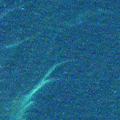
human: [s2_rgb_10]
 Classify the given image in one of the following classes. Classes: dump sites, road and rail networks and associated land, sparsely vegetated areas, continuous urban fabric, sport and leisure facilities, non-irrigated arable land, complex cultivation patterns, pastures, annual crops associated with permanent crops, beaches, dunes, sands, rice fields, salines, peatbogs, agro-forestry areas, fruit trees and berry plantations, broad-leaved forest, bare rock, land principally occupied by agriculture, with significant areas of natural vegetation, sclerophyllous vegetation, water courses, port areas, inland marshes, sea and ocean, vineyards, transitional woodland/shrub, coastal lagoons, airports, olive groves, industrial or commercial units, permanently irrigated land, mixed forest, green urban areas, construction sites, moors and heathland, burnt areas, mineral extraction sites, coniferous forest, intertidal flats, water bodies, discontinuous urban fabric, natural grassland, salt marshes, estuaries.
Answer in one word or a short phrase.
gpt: sea and ocean